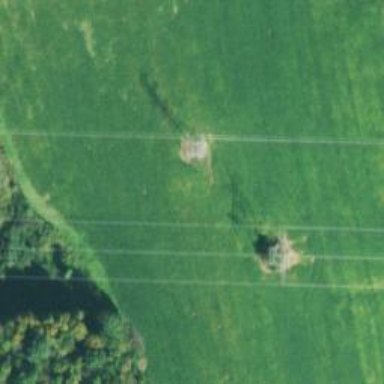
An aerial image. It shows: Lattice structure tower used for power distribution.